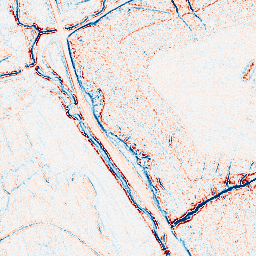
Category: edge_preserving
Decomposition family: bilateral
Decomposition parameters: d: 5
sigma_color: 75
sigma_space: 25
Upsampling method: cubic_mitchell
Upsampling parameters: scale: 2
Upsampling scale: 2